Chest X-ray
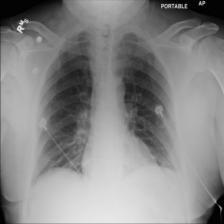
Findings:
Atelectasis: positive
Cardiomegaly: negative
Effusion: negative
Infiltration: negative
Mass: negative
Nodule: negative
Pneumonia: negative
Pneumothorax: negative
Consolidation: negative
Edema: negative
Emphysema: negative
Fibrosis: negative
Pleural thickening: negative
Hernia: negative